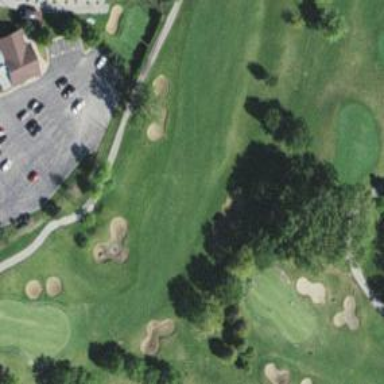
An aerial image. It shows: Well-maintained grassy area designated for golfing. It is mown fairway used for the sport of golf.